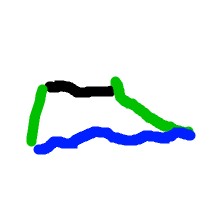
Shape: trapezoid